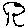
Label: tree